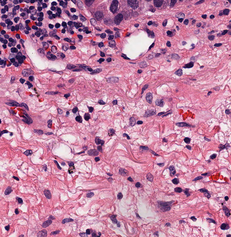
Tumor epithelial tissue: yes
Tumor-associated stroma tissue: yes
Normal tissue: no